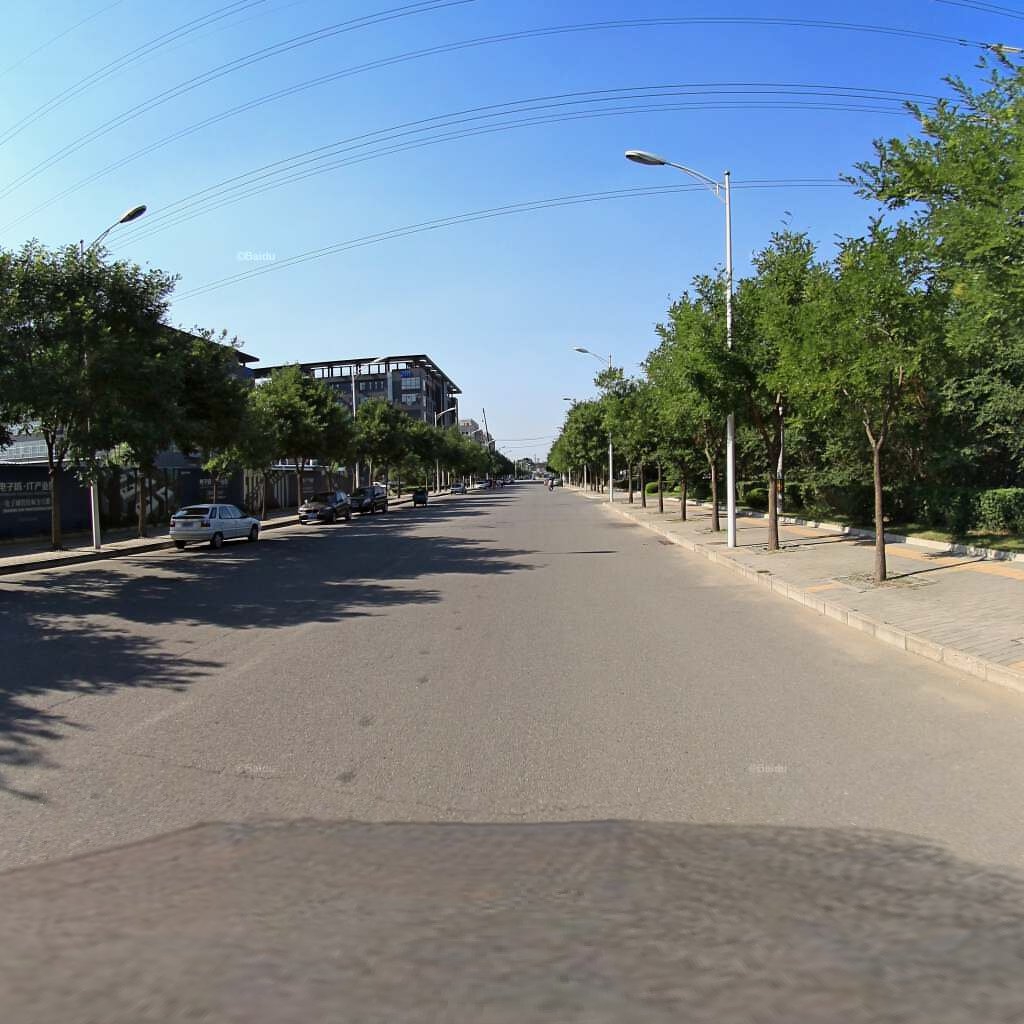
Region: Chaoyang
Road damage annotations: longitudinal crack, transverse crack